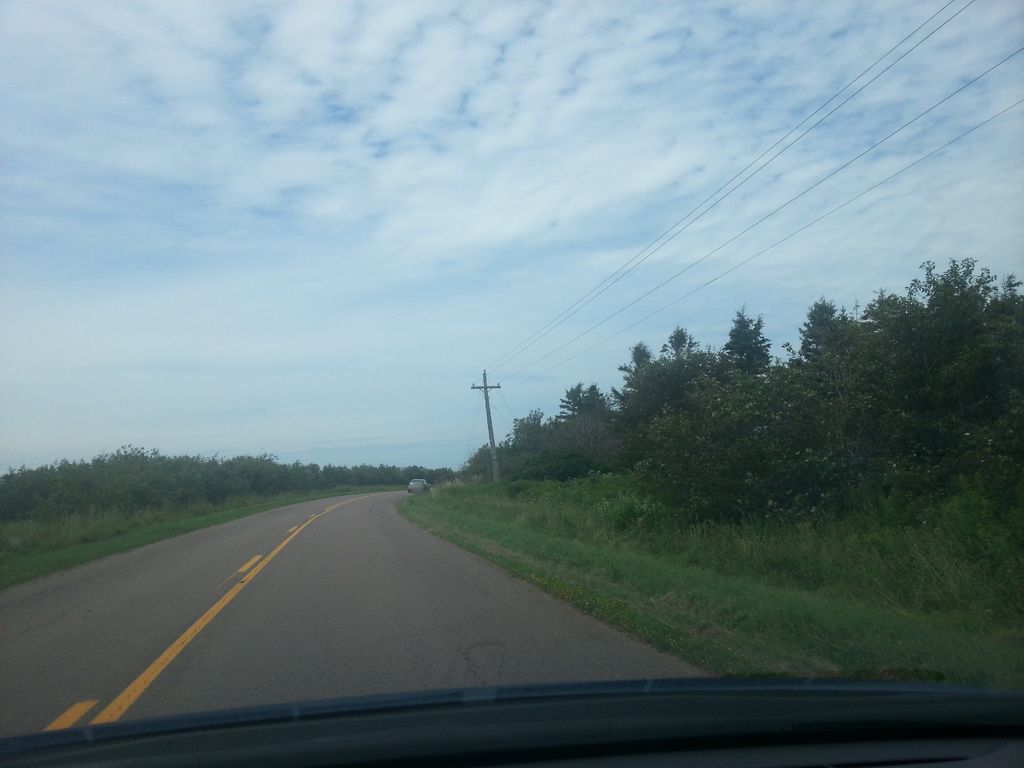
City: charlottetown